Question:
I try to figure out, how to set the same width for both of these charts.
The yAxis labels may change, so all I need is to set the effective chart width of the second chart to the width of the first one.
Anyone tips on how to implement this?
Also I try to drag and scale them together. I can't find anything about this and there is no (?) example on how to make this happen.
I started with a listener for the gestures...
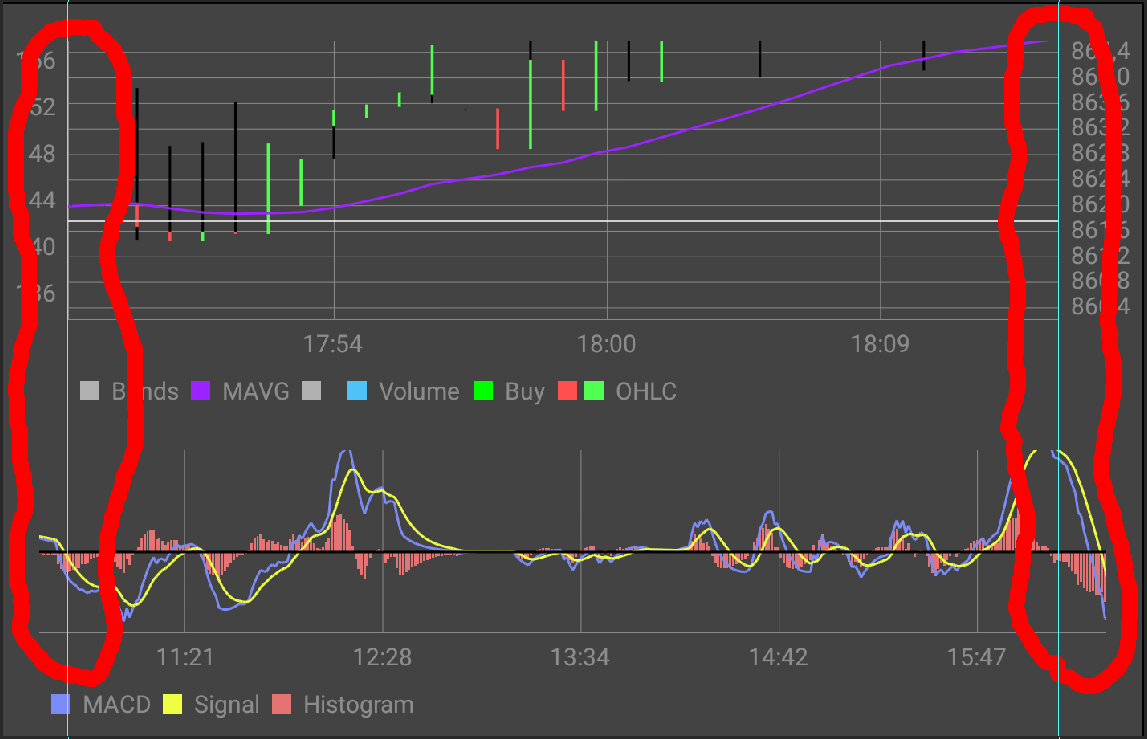
Answer: Can you please add below line in your code.
'''
mChart.setViewPortOffsets(50f, 0f, 50f, 0f);
'''
in this, 'mChart' is object of 'LineChart'.